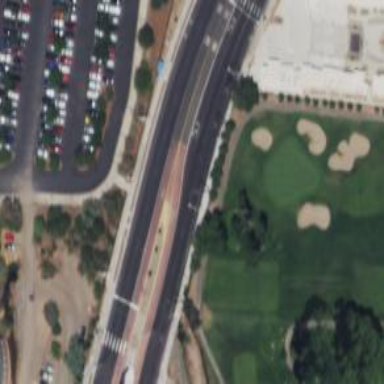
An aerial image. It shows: Golf tee.